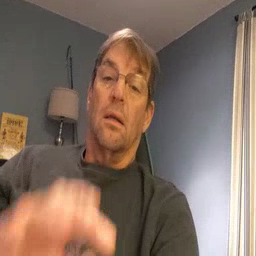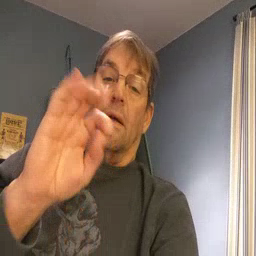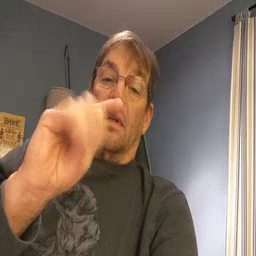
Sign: feet